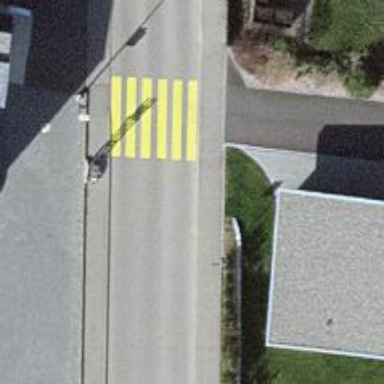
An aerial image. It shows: Uncontrolled zebra crossing on the road.